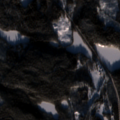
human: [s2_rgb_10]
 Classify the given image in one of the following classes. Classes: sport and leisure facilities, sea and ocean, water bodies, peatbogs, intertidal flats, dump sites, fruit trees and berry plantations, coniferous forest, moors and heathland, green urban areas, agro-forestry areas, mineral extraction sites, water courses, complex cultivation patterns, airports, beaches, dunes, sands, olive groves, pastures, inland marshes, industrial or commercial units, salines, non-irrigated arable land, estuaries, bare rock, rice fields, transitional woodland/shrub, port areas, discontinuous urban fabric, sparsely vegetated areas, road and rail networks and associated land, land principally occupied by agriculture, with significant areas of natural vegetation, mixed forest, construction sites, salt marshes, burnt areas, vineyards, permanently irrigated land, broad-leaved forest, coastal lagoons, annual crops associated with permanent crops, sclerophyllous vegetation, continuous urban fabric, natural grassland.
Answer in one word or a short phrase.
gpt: coniferous forest, mixed forest, water bodies